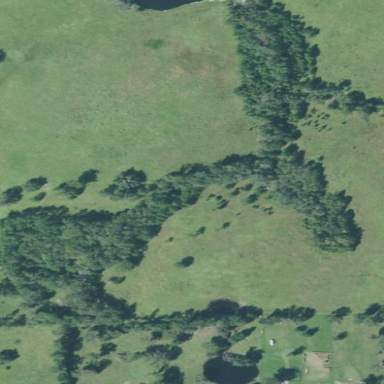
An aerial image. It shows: Mixed leaf woodland.